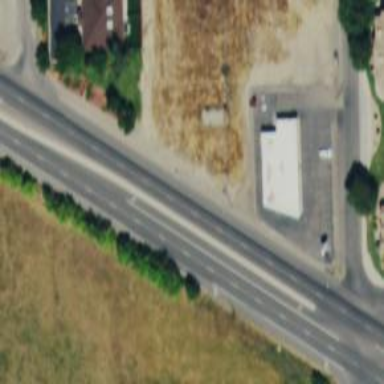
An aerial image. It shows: Asphalt road with trunk classification and grade 1 track type.